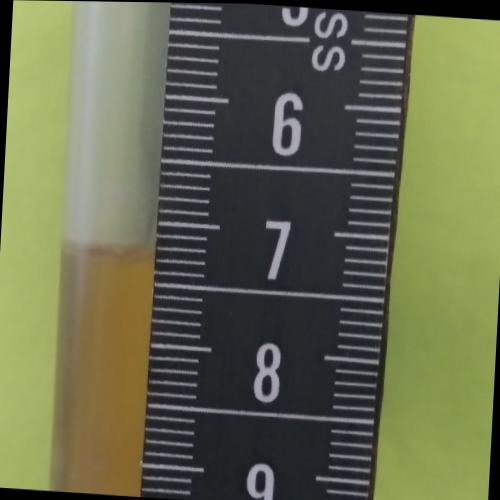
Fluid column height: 7.2 cm